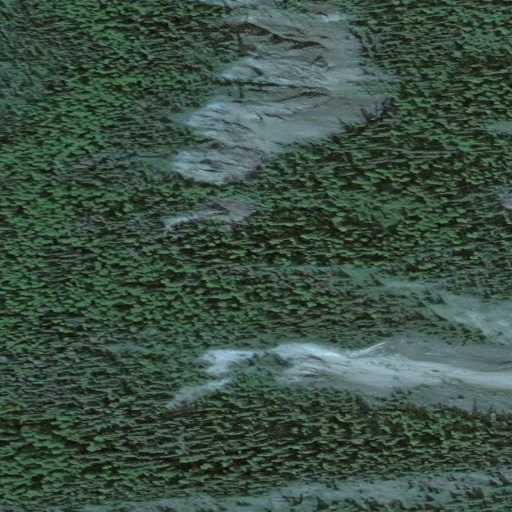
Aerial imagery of cliff(s) in Alaska named Takoma Bluff containing only unknown